Fundus camera: canon
Shooting center: fovea
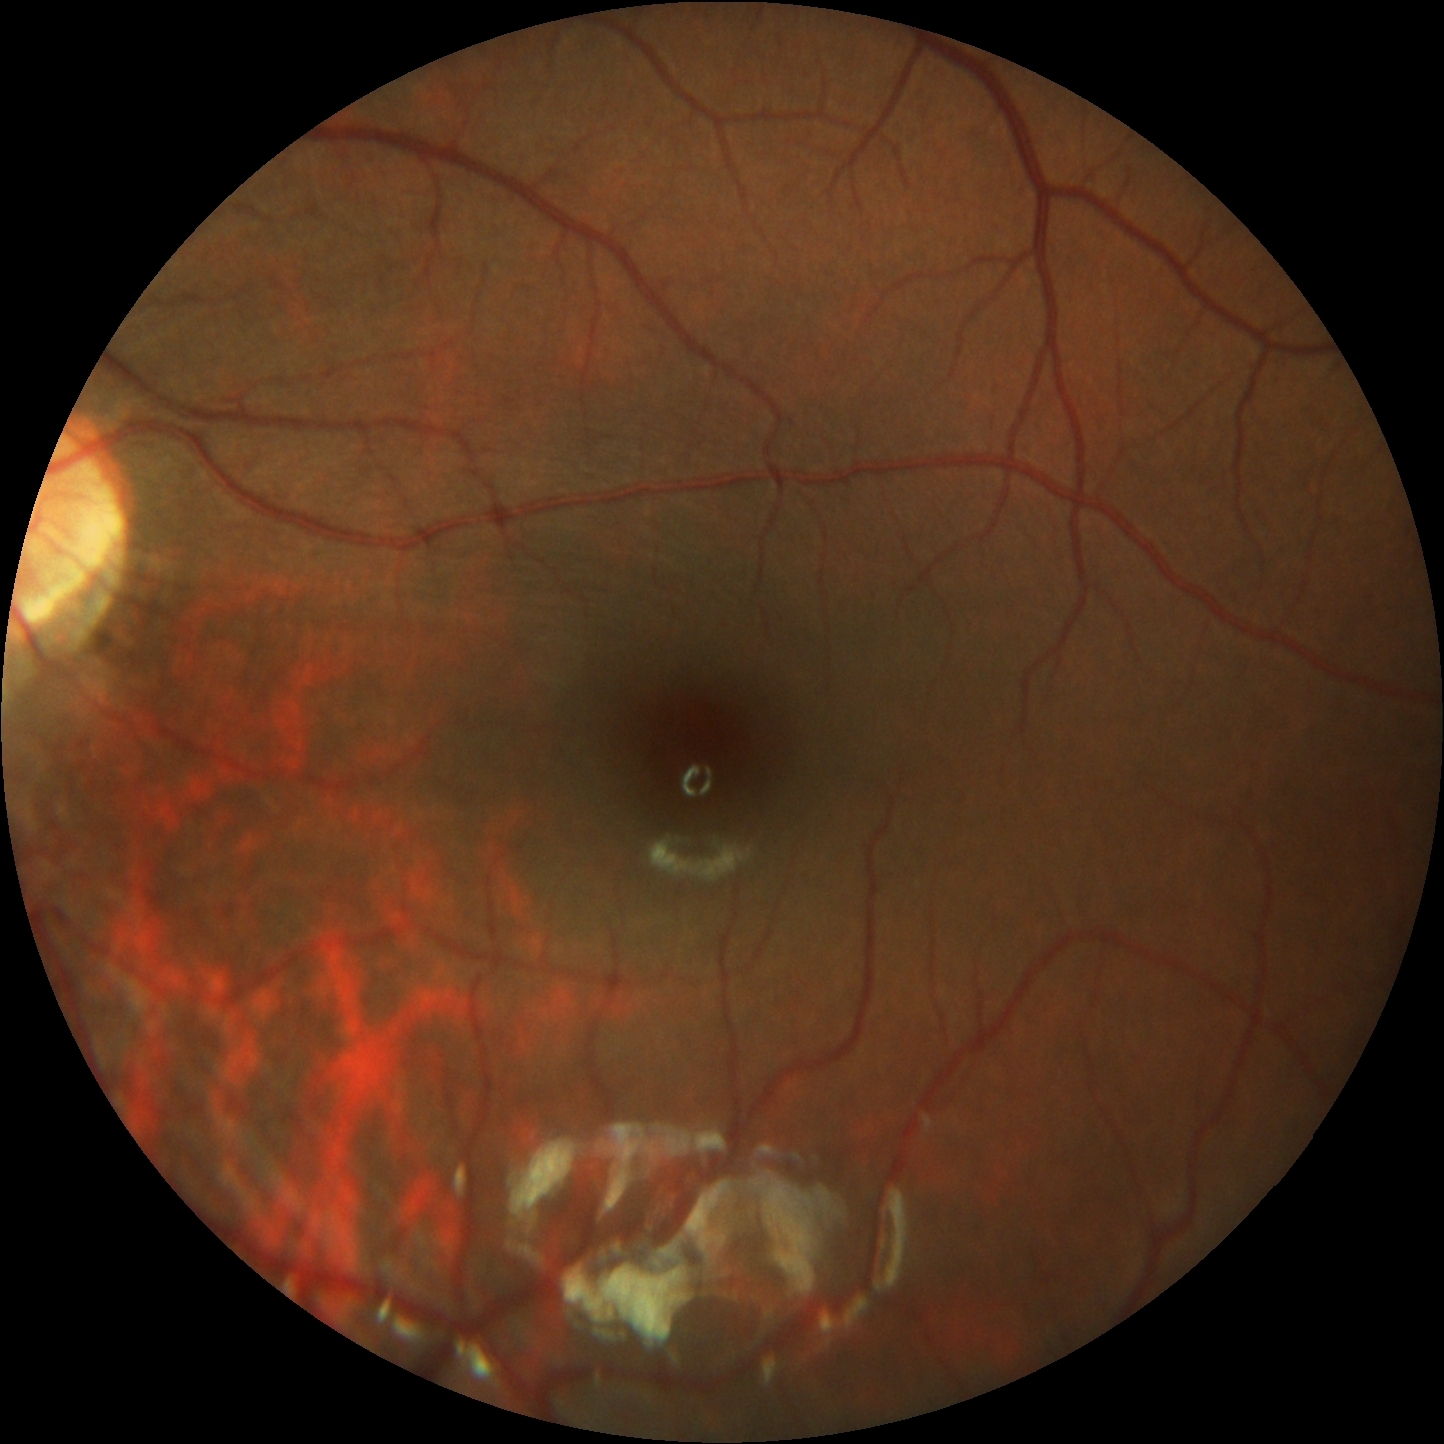
Pathologic myopia: no
Patchy retinal atrophy: present
Retinal detachment: absent